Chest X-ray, PA view. Patient: 52 years old, sex M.
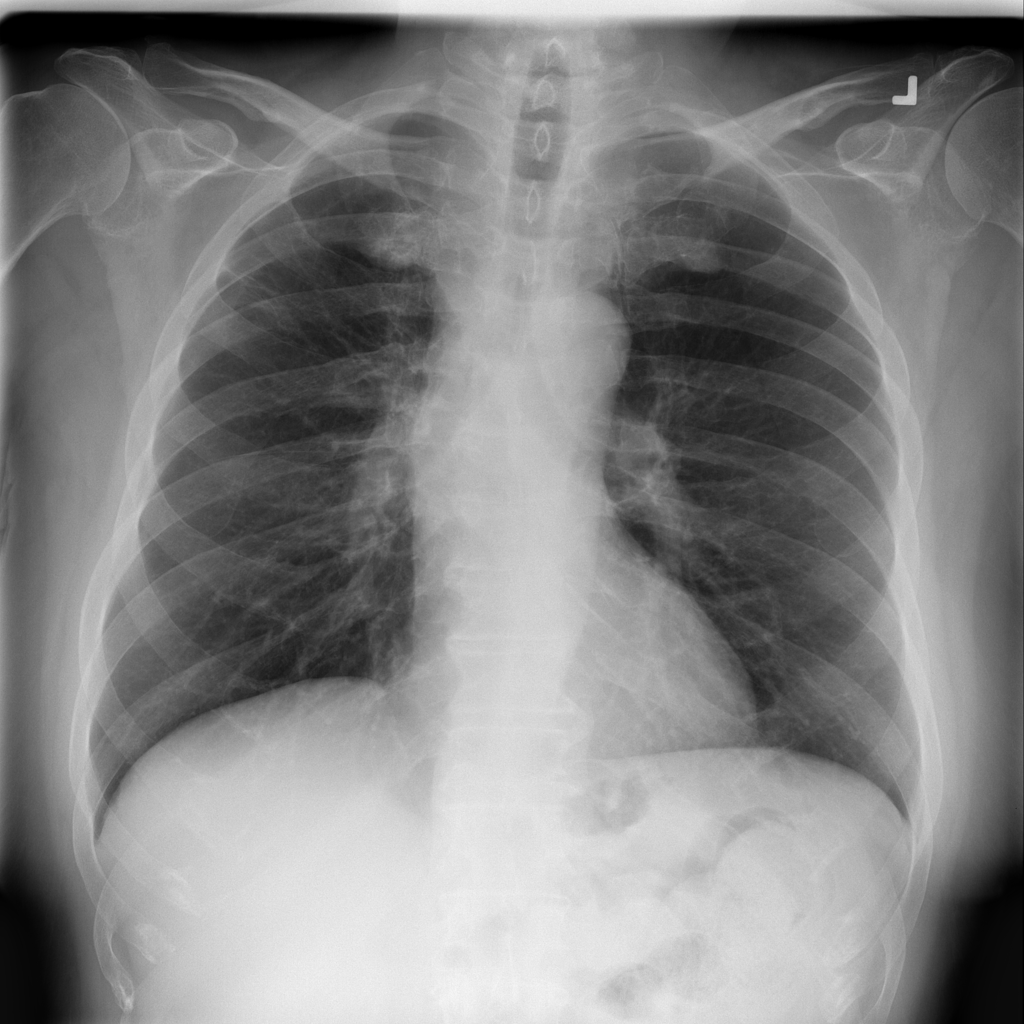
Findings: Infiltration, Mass